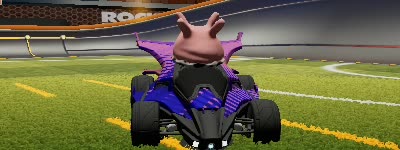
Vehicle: aftershock